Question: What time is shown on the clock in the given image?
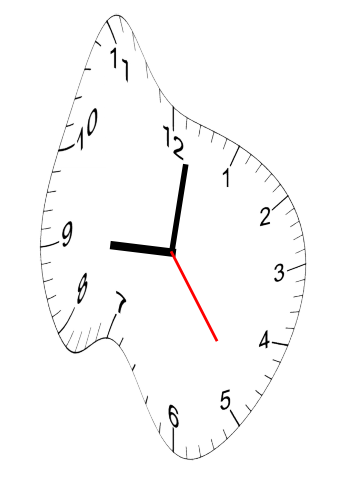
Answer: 09:01:24